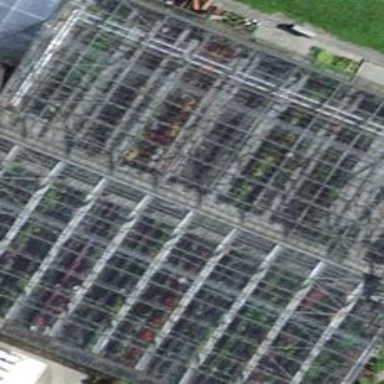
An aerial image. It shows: Greenhouse.